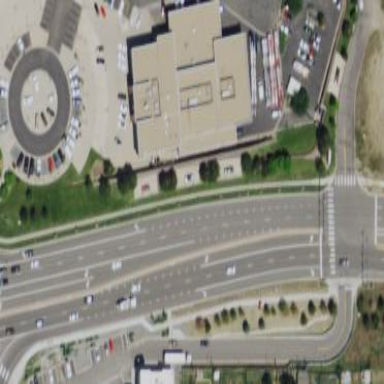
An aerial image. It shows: Building that houses car shop.